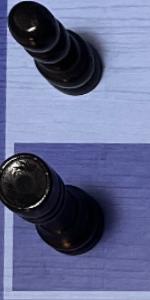
Label: Rook_Black